Question: I wang to change Jquery slider range to RTL. I am usign this: <URL>
Jquery code:
'''
$(function() {
$( "#slider-range" ).slider({
range: true,
min: 0,
max: <PHONE>,
values: [ 100000, 500000 ],
slide: function( event, ui ) {
$( "#amount" ).val(addCommas(ui.values[1])+ " twmn " + addCommas(ui.values[0])+" twmn");
}
});
$( "#amount" ).val( addCommas( $( "#slider-range" ).slider( "values", 1 ) ) + " twmn " + addCommas( $( "#slider-range" ).slider( "values", 0 ) ) + "twmn" );
});
function addCommas(nStr){
nStr += '';
x = nStr.split('.');
x1 = x[0];
x2 = x.length > 1 ? '.' + x[1] : '';
var rgx = /(\d+)(\d{3})/;
while (rgx.test(x1)) {
x1 = x1.replace(rgx, '$1' + ',' + '$2');
}
return x1 + x2;
}
'''
HTML code:
'''
<label for="amount">qymt:</label>
<div id="slider-range"></div>
<input type="text" id="amount" readonly>
'''
See image:

I want to invert the max and min buttons place (RTL).
how to change jquery code or html code?
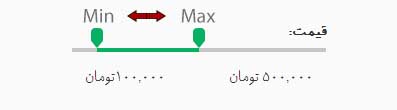
Answer: Visit the below link for more help:
<URL>
Update:
I have updated the above link, as well you can find the RTL CSS and JS below.
The jQuery JS and CSS files:
'''
/*
* jQuery UI Slider 1.8.9.rtl.1
*
* Copyright 2011, AUTHORS.txt (http://jqueryui.com/about)
* Dual licensed under the MIT or GPL Version 2 licenses.
* http://jquery.org/license
*
* http://docs.jquery.com/UI/Slider
*
* Depends:
* jquery.ui.core.js
* jquery.ui.mouse.js
* jquery.ui.widget.js
*/
(function($,g){var h=5;$.widget("ui.slider",$.ui.mouse,{widgetEventPrefix:"slide",options:{animate:false,distance:0,max:100,min:0,orientation:"horizontal",isRTL:false,range:false,step:1,value:0,values:null},_create:function(){var f=this,o=this.options;this._keySliding=false;this._mouseSliding=false;this._animateOff=true;this._handleIndex=null;this._detectOrientation();this._mouseInit();this.element.addClass("ui-slider"+" ui-slider-"+this.orientation+(o.isRTL?" ui-slider-rtl":"")+" ui-widget"+" ui-widget-content"+" ui-corner-all");if(o.disabled){this.element.addClass("ui-slider-disabled ui-disabled")}this.range=$(<URL>;
'''
'''
/* Overrides for right-to-left sliders. */
.ui-slider-horizontal.ui-slider-rtl .ui-slider-range-min { left: auto; right: 0; }
.ui-slider-horizontal.ui-slider-rtl .ui-slider-range-max { left: 0; right: auto; }
.ui-slider-vertical.ui-slider-rtl .ui-slider-range-min { top: 0; bottom: auto; }
.ui-slider-vertical.ui-slider-rtl .ui-slider-range-max { top: auto; bottom: 0; }
'''